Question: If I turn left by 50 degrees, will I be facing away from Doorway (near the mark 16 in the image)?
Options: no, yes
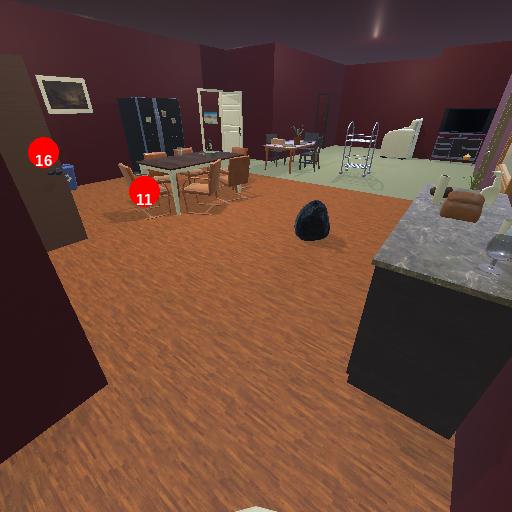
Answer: no